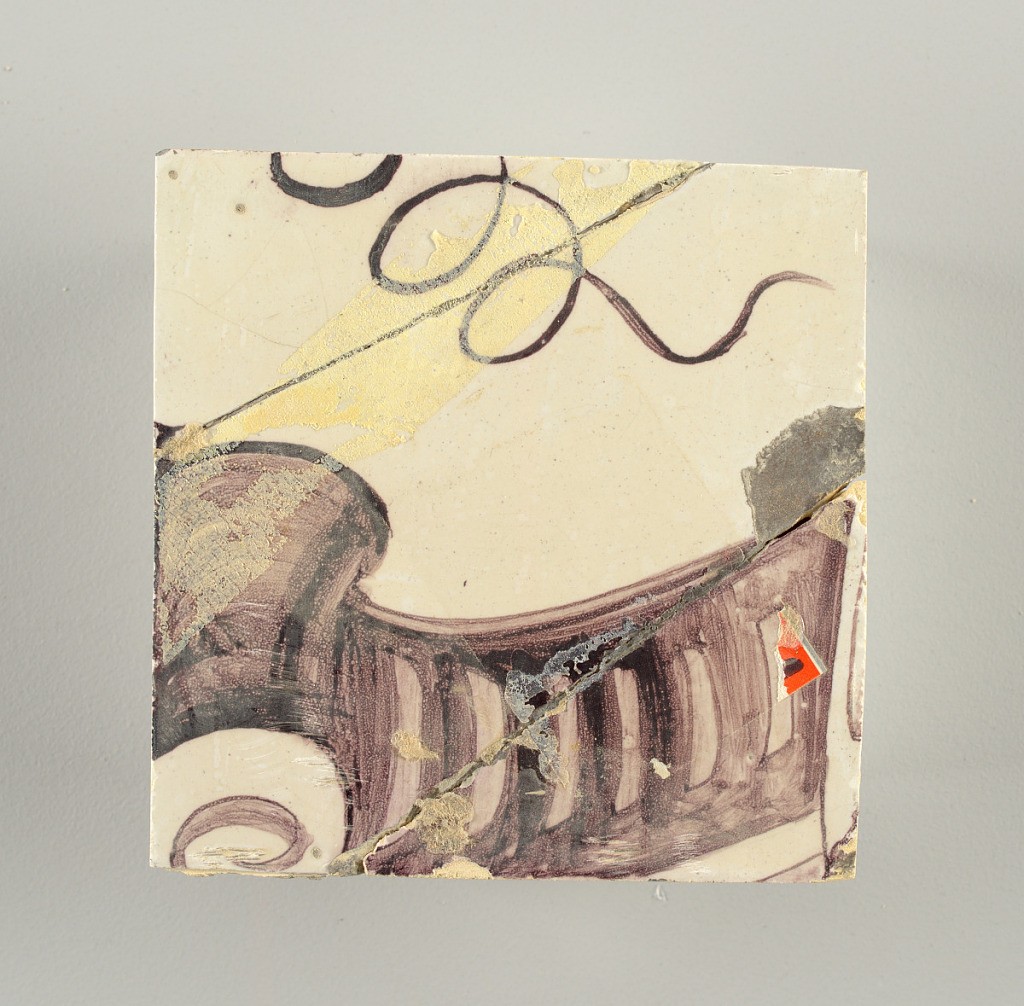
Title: Wall facing
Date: ca. 1725
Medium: tin-glazed earthenware, underglaze
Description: Running design for a frieze or a dado, composed of scrolls of foliage and strapwork, and four repeating motifs--a seated woman in a small upright oval medallion, a putto seated on a rocailled base, and strapwork in axial pattern.  The various panels, A to F, show various repeats of the same design, all being five tiles high and a varying number of tiles wide.